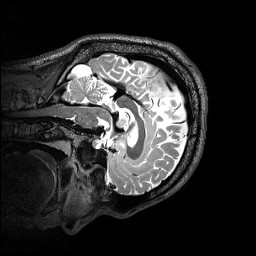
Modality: T2w
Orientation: sagittal
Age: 22
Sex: male
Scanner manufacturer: siemens
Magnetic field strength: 3 T
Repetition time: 3.2 s
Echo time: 0.565 s